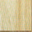
Piece: xx